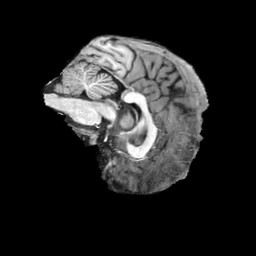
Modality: T1w
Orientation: sagittal
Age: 47
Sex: male
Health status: ill